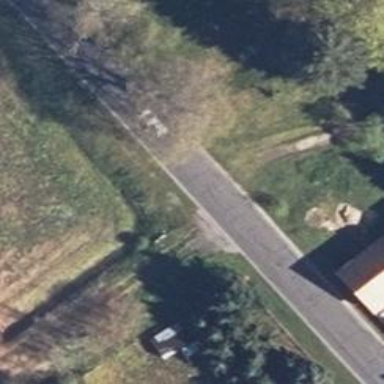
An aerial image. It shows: Tertiary road with asphalt surface.